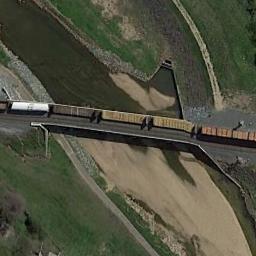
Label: bridge